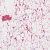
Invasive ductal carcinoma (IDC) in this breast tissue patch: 0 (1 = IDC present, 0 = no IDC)